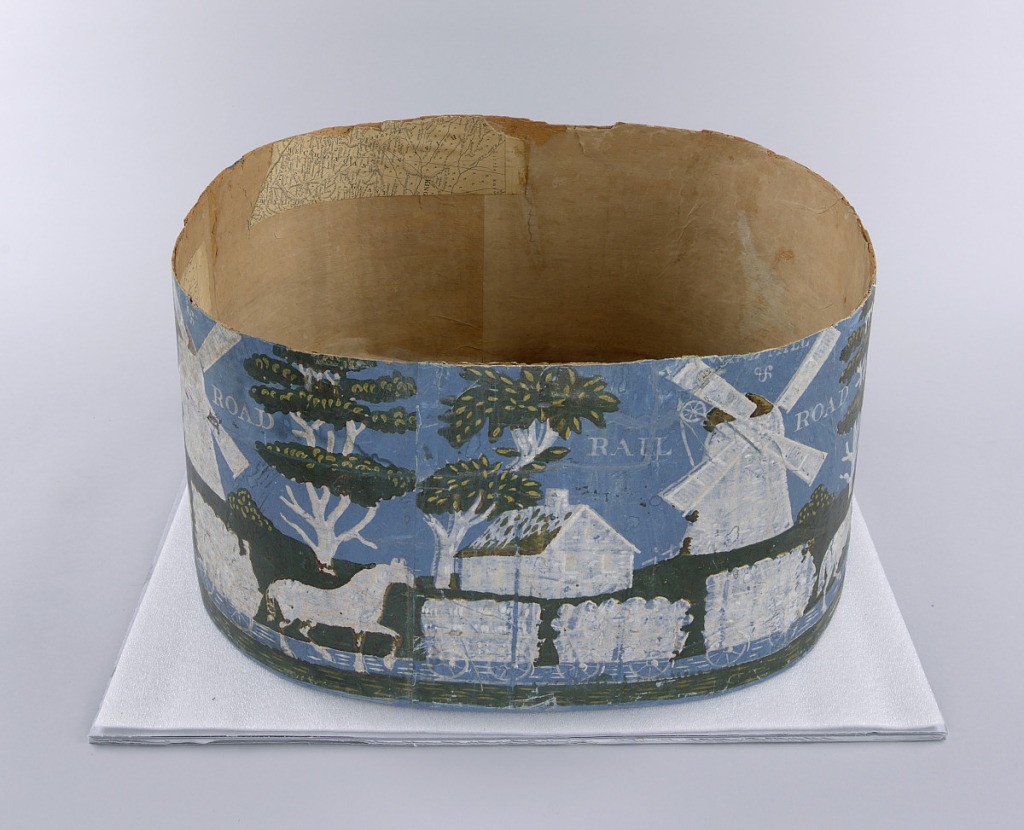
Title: Windmill & Rail Road
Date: ca. 1830
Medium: Block-printed paper, wood support, varnish
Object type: Bandbox
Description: Wooden bandbox bottom only, lid missing, covered with block-printed wallpaper. Horse-drawn railroad cars, trees, and windmill printed in white, dark green, and brown, with yellow highlights on blue background. Lettering in white: WINDMILL & RAILROAD. Interior lined with plain paper, patched with bits of maps.